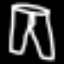
Label: pants